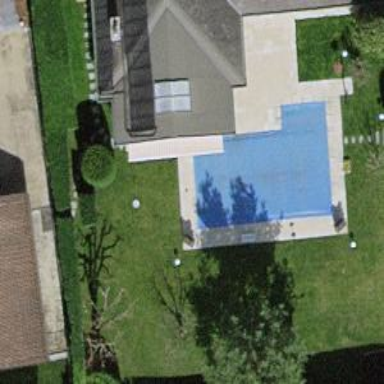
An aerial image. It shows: Swimming pool located in leisure land.